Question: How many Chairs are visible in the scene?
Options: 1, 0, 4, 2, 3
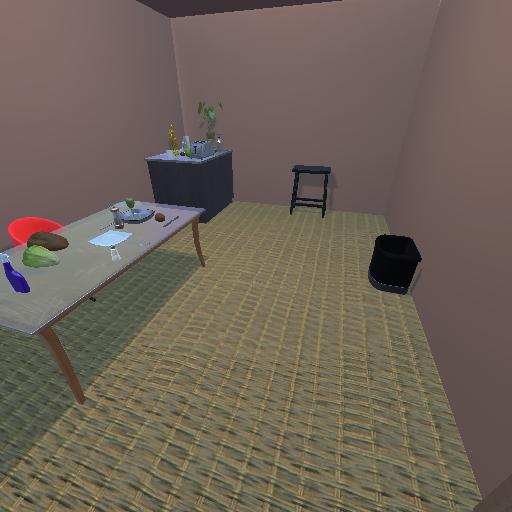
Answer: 1